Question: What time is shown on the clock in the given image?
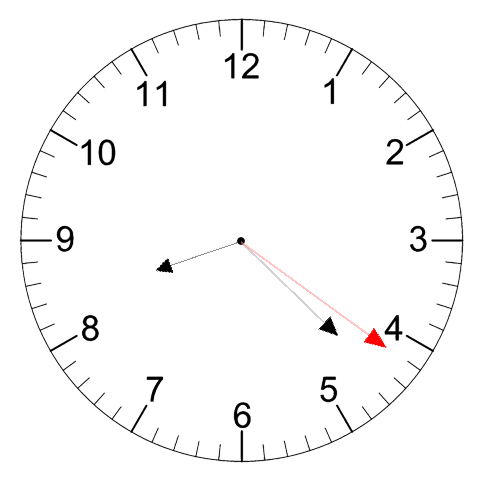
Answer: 08:22:21